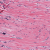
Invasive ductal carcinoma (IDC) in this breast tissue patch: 1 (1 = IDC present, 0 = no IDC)